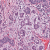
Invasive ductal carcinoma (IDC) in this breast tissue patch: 1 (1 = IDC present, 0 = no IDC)